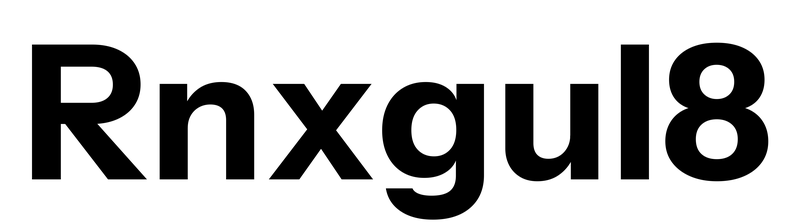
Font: InstrumentSans_Bold